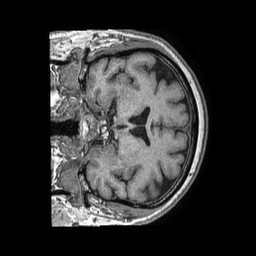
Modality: T1w
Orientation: coronal
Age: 70
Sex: male
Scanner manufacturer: philips
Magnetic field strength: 1.5 T
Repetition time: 0.0075 s
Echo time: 0.003402 s